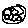
Label: moon